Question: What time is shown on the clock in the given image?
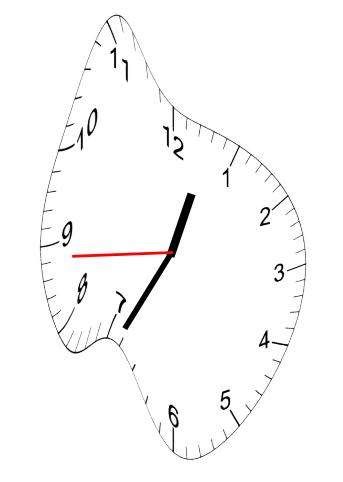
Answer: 12:34:44